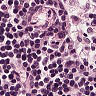
Metastatic tissue present: no